Question: I'm trying to add a web reference in a SSIS-package on a clients server in order to communicate with a web service.
In my script task I'm able to add the web reference, reference it in the code, build successfully and save it.
when I exit the script task editor I get a script error saying
If I press Yes here my script task gets an red cross on it and it says
Even if I create a new poject, add a script task, add the web reference (no other code in the Script Task) with the same result.
However, it works great adding the same reference as a service reference instead, no errors. The problem is that the owner of this webservice said explicitly that I had to use a web reference since it's methods are VS2005 Web Service methods.
I tried the same thing on my local computer and it worked with web references! The only difference I could think of is that I use Microsft Visual Studio 2012 (Data Tools) on my local machine and the server uses Microsoft Visual Studio 2010 (Data Tools).
I also tried to create the SSIS-package on my computer, move it to the server, open it (no errors if i didn't changed anything in the Script Task) and then run the package.
Got the following error message .

In this case if I opened the Script Task and did any change (even add a comment) I got the same error (The binary code for the script is not found.) after exiting the Script Task.
- - - - <URL>- - -
- Server: Windows Server 2012- Internet access on server- .NET Framework 2.0,3.0,3.5 and 4.5 is installed on the server.- Client Tools SDK and Client Tools Backwards Compatiblity is installed
on the server.
I've search all over the web for people with a solution to this problem but haven't found any.
So I'm turning to SO, how can I solve this problem?
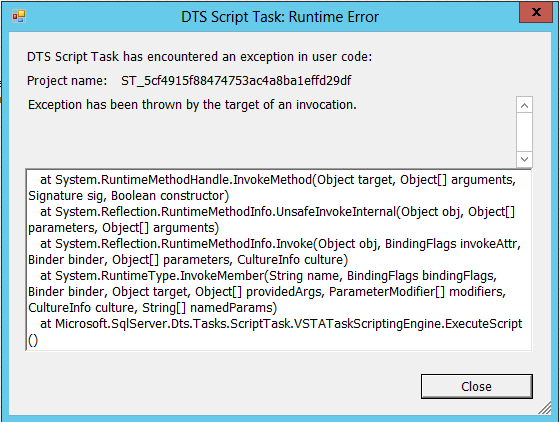
Answer: To overcome the disappearing webreference you can try to add the client proxycode manually to your solution:
1. Open Script component 'Select all files' icon in the solution explorer
2. Drill down to webreference, and locate reference.cs file
3. Copy the content of this file to a new class file.
4. Delete the webreference
5. Recompile your code, save and exit
6. Open your project to see whether the reference is saved.